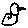
Label: bird